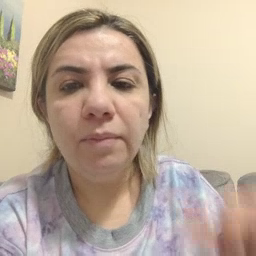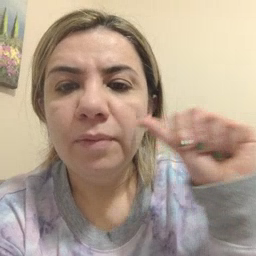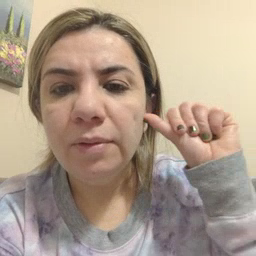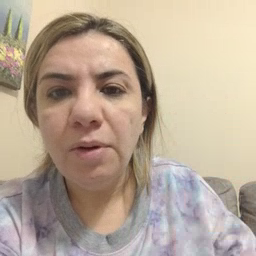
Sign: yesterday